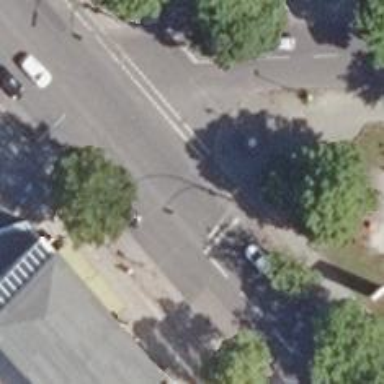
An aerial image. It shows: Road crossing with traffic signals.